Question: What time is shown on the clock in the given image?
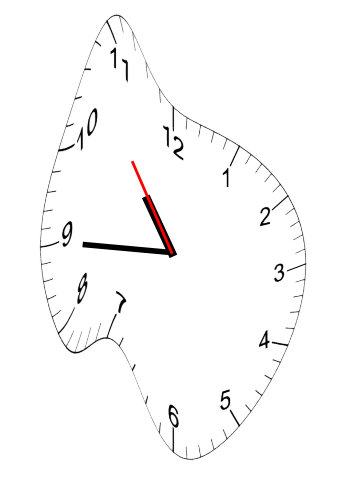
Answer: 10:44:54